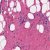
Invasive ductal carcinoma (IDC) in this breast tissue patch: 0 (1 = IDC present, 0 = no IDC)